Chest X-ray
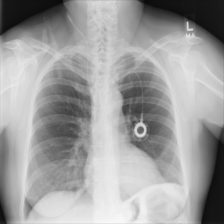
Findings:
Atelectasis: negative
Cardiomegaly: negative
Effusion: negative
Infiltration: negative
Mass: negative
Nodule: negative
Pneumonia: negative
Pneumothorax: negative
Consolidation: negative
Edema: negative
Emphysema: negative
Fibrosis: negative
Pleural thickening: negative
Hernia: negative